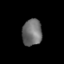
Tissue: lung
Cell type: Epithelial cells
Senescence score: 0.2357
Nuclear area (px): 512
Mean DAPI intensity: 111.064